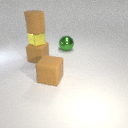
large brown rubber cube in front of large brown rubber cube